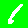
Digit: 1